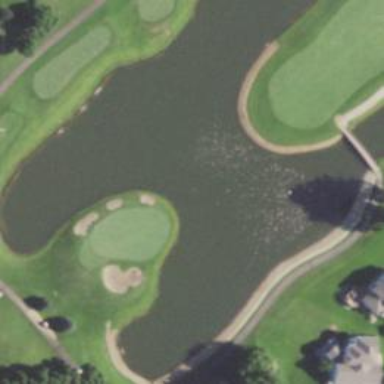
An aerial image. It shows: Golf tee.